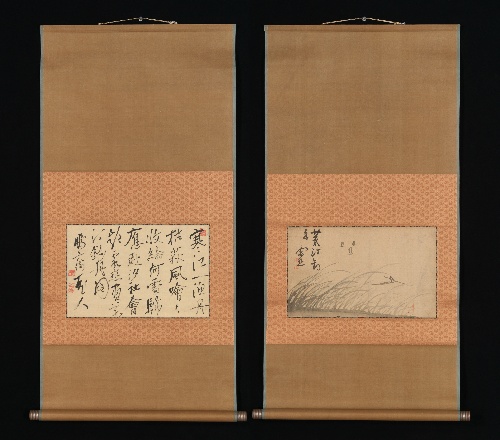
Artist: Kameda Bōsai|Ike Taiga
Artist bio: Japanese, 1752–1826|Japanese, 1723–1776
Date: 18th–19th century
Object type: Two album leaves mounted as two hanging scrolls
Classification: Paintings
Medium: Album leaves mounted as hanging scrolls; ink on paper
Culture: Japan
Period: Edo period (1615–1868)
Dimensions: Image (a): 8 7/8 × 14 3/4 in. (22.6 × 37.5 cm)
Overall with mounting (a): 39 3/8 × 19 1/2 in. (100 × 49.5 cm)
Overall with knobs (a): 39 3/8 × 21 1/2 in. (100 × 54.6 cm)
Image (b): 9 3/16 × 14 1/2 in. (23.4 × 36.9 cm)
Overall with mounting (b): 39 3/8 × 19 9/16 in. (100 × 49.7 cm)
Overall with knobs (b): 39 3/8 × 21 7/8 in. (100 × 55.5 cm)
Department: Asian Art
Credit line: Mary Griggs Burke Collection, Gift of the Mary and Jackson Burke Foundation, 2015
Accession year: 2015
Repository: Metropolitan Museum of Art, New York, NY
Tags: Calligraphy|Boats